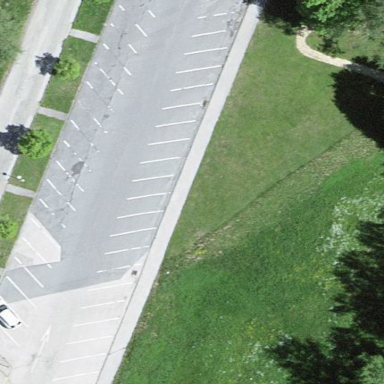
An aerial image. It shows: Parking area with surface.